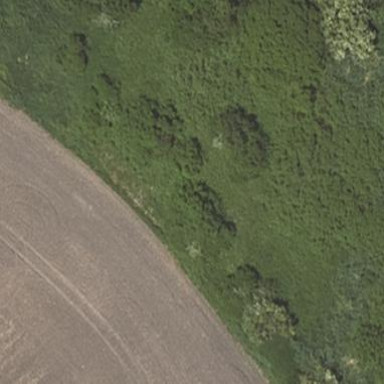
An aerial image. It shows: Patch of scrub vegetation.